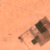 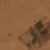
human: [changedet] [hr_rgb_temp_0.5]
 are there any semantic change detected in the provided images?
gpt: Everything remains the same.